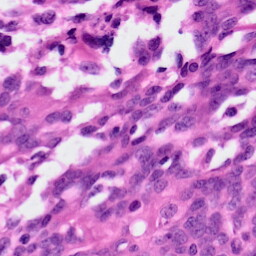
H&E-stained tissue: Ovarian